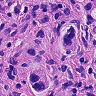
Metastatic tissue present: yes